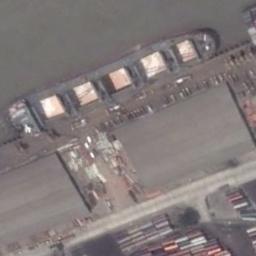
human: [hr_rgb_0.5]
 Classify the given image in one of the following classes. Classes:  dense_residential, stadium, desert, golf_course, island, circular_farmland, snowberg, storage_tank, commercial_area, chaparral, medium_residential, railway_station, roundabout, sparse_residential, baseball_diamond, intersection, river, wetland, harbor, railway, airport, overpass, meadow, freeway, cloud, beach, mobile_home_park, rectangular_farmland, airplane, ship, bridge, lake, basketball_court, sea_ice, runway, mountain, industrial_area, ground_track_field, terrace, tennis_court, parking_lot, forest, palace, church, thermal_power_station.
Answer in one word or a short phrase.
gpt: ship